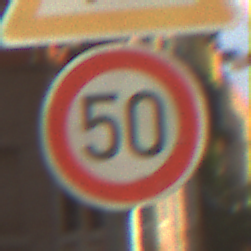
Verkehrszeichen: Geschwindigkeit50
Zusatzzeichen oben: EinseitigVerengteFahrbahnLinks
Umgebung: Outdoor, Urban
Tageszeit: Midday
Wetter: Clear
Licht: Natural
Jahreszeit: NotSpecified
Kontrast: HighContrast